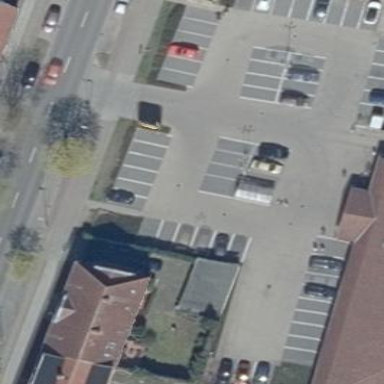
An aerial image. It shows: Parking area with paving stones surface.